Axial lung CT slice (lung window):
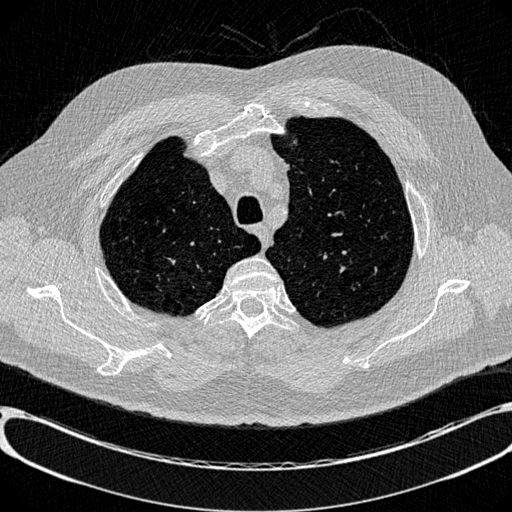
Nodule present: no